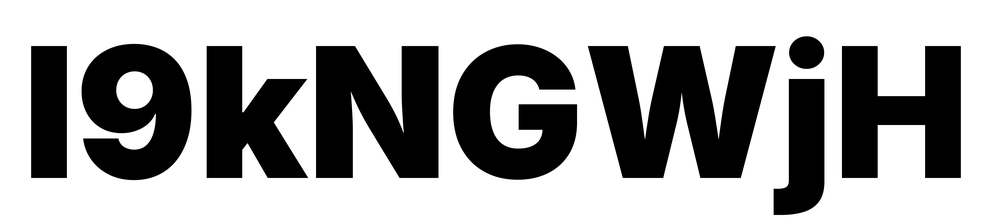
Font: Inter_Black